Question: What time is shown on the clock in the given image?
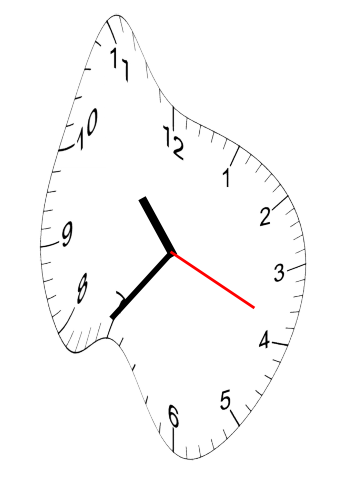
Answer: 10:36:19